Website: lowes
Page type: account-selection
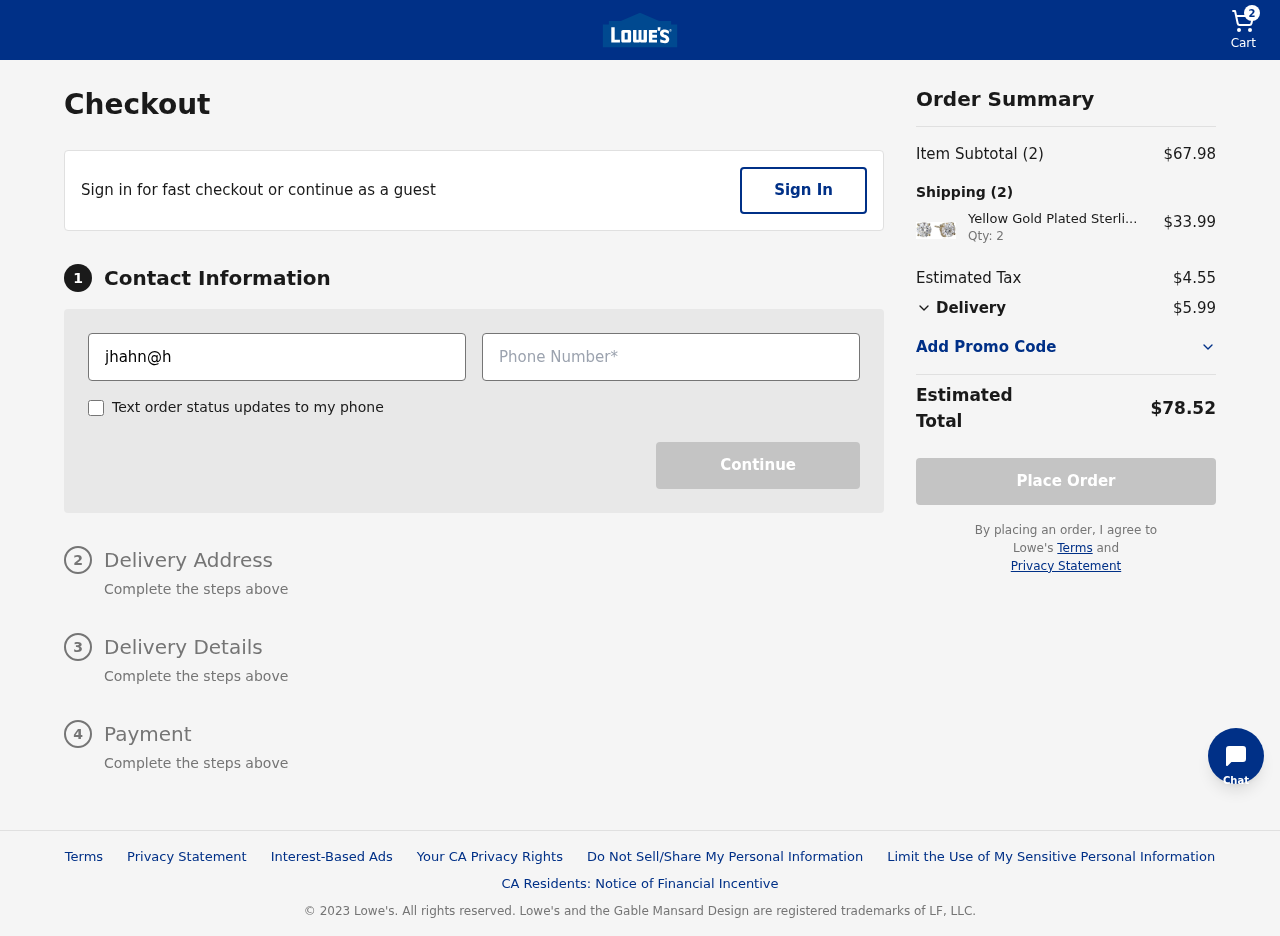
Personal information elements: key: PII_EMAIL
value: jhahn@hotmail.com
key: PII_PHONE
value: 8383682848
Product elements: key: PRODUCT1_NAME
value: Yellow Gold Plated Sterling Silver Stud Earrings set with Round Cut Swarovski Zirconia (4 cttw)
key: PRODUCT1_PRICE
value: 33.99
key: PRODUCT1_QUANTITY
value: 2
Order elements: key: ORDER_NUM_ITEMS
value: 2
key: ORDER_SUBTOTAL
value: $67.98
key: ORDER_TAX
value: $4.55
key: ORDER_SHIPPING_COST
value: $5.99
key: ORDER_TOTAL
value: $78.52